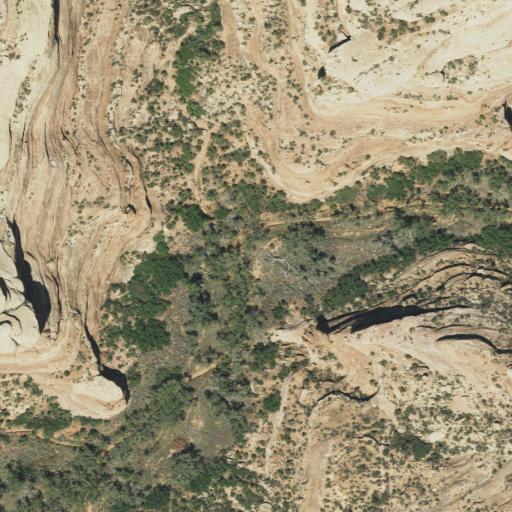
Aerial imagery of valley in Utah named Fortress Canyon containing shrub, woody wetlands, evergreen forest, and barren land